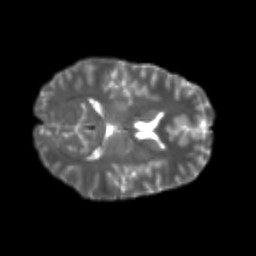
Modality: T2w
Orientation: axial
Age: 21
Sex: female
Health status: healthy
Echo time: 0.074 s